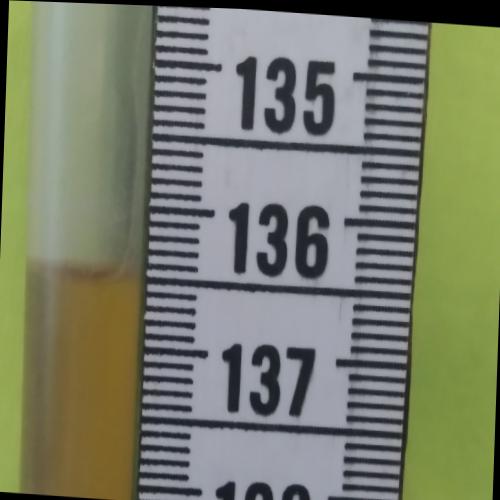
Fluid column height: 136.5 cm